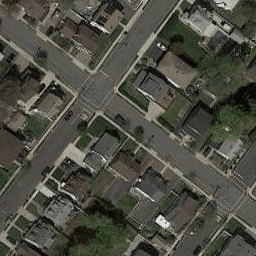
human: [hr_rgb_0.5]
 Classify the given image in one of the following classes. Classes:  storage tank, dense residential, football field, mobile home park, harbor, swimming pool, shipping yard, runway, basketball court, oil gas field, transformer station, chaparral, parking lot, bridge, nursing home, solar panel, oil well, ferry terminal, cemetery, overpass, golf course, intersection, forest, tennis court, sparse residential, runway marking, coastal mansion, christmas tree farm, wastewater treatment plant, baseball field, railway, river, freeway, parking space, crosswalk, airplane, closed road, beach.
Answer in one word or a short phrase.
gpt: intersection